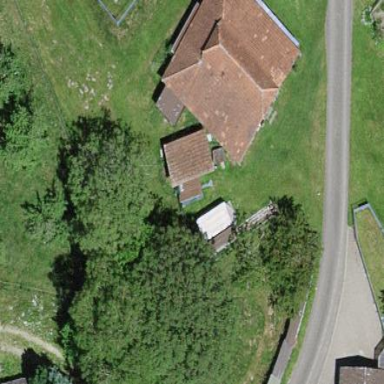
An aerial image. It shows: Rural barn.